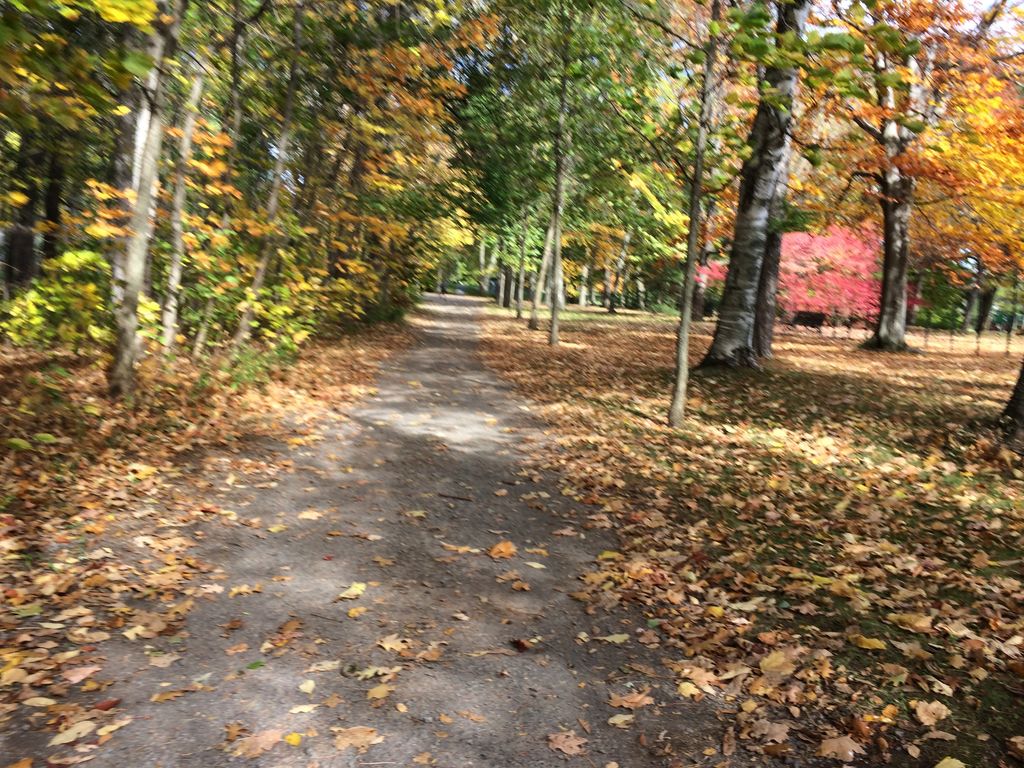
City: quebec_city